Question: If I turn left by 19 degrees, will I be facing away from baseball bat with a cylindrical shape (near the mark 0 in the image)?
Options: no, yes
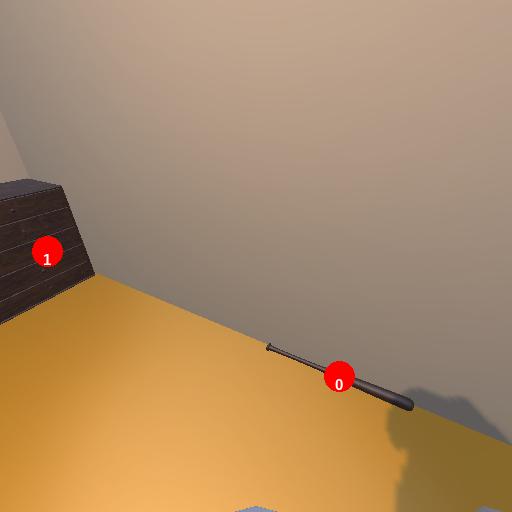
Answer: no